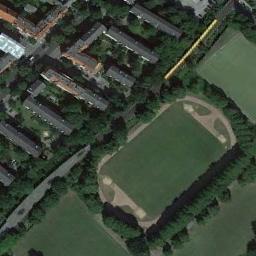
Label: ground_track_field